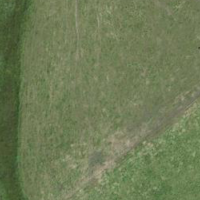
EUNIS habitat code: 52
Species observed at this site:
Salvia pratensis
Coloeus monedula
Corvus corax
Parus major
Emberiza citrinella
Milvus migrans